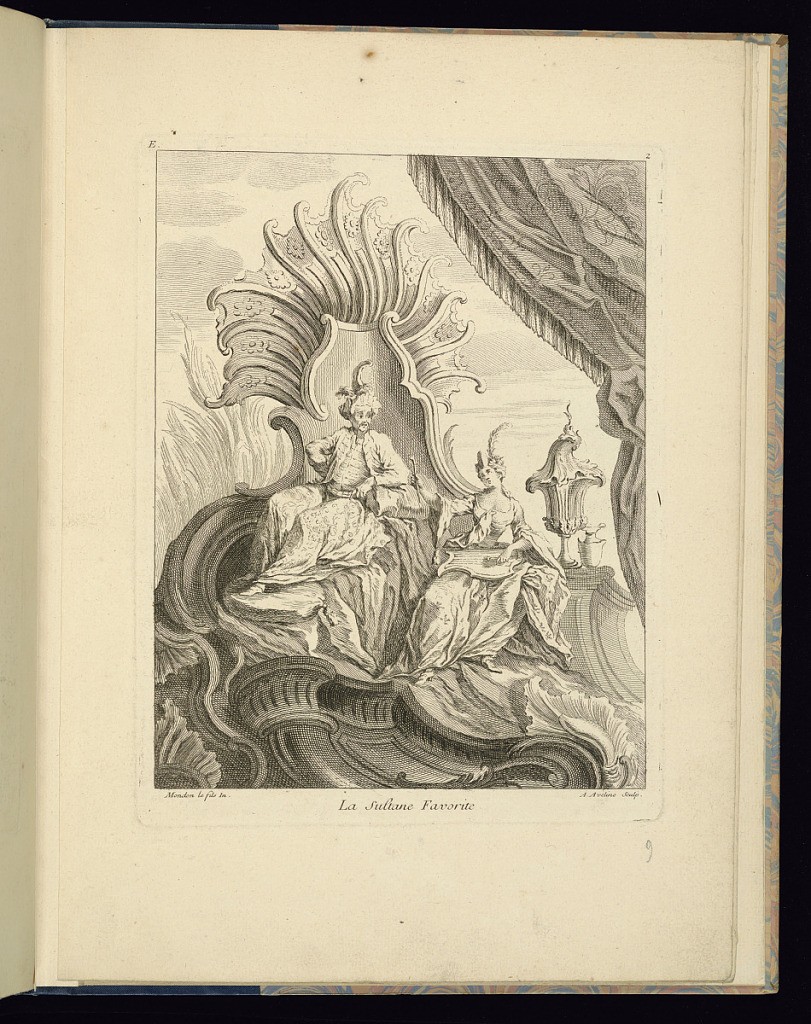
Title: La Sultane Favorite
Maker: François-Thomas Mondon, French, 1709 – 1755
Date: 1736
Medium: Etching and engraving on laid paper
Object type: Print
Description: A chinoiserie (European decorative arts and architectural style inspired by fanciful ideas of China and East Asia) ornament print featuring a seated male figure on a throne with a female figure to his right, holding a stick or pipe and a stringed instrument in her lap. The throne and surrounding fantastical architecture features rocaille motifs, rosettes, scrolling leaves (rinceaux), fluting, c-scrolls, and shells. To the right, a lidded vase, and draped textiles. The plate is titled, numbered, and signed.